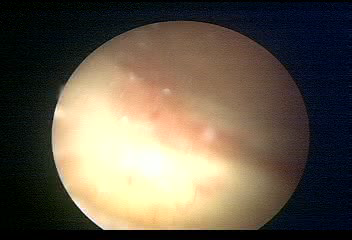
Modality: WLC
Class: Normal mucosa
Bladder cancer association: No